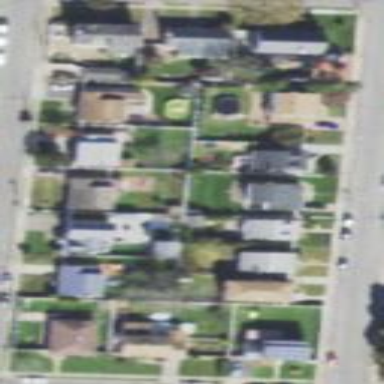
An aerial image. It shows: Sidewalk.